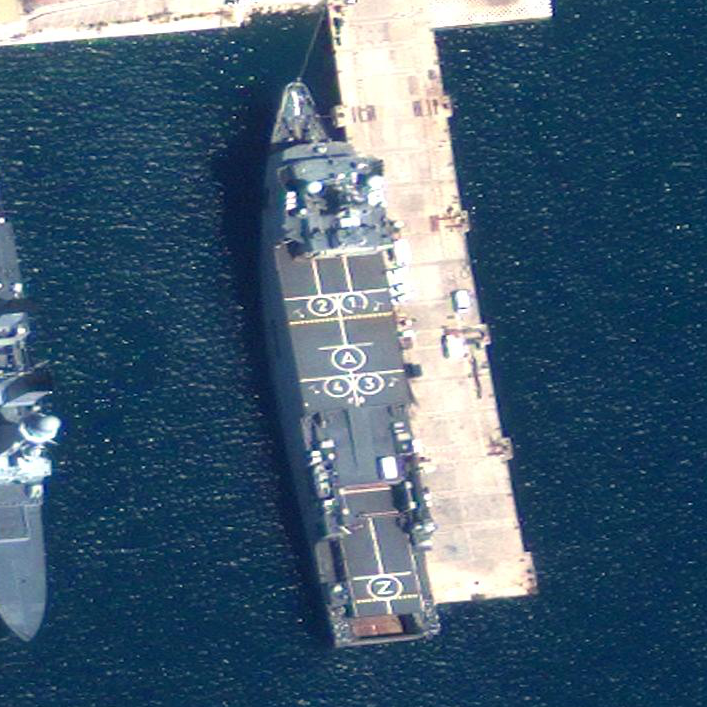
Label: combat